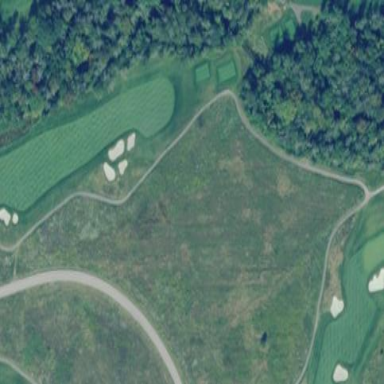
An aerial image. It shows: Picturesque scene of golf course with lateral water hazard.